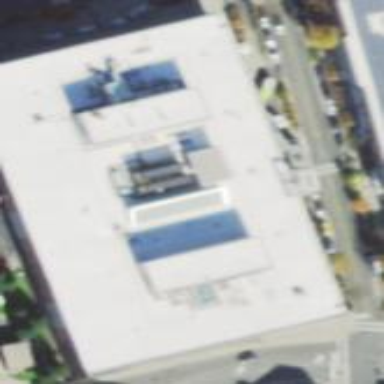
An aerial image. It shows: Commercial building.